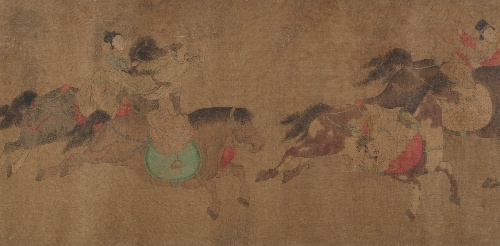
Title: 清　佚名　趙雍(僞款)　馬術圖　卷|Horsemanship demonstration
Artist: Zhao Yong
Artist bio: Chinese, 1289–after 1360
Date: 19th century
Object type: Handscroll
Classification: Paintings
Medium: Handscroll; ink and color on silk
Culture: China
Period: Qing dynasty (1644–1911)
Dimensions: 10 1/2 x 68 in. (26.7 x 172.7 cm)
Department: Asian Art
Credit line: Gift of A. W. Bahr, 1947
Accession year: 1947
Repository: Metropolitan Museum of Art, New York, NY
Tags: Men|Horses